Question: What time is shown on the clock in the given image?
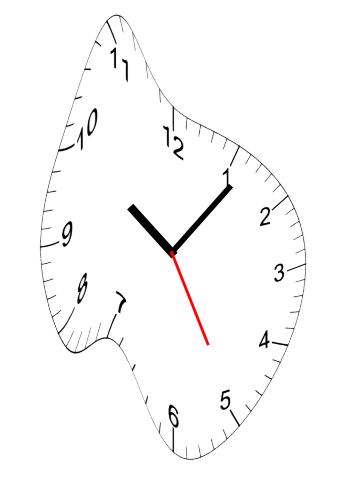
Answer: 10:06:25